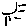
Label: sun